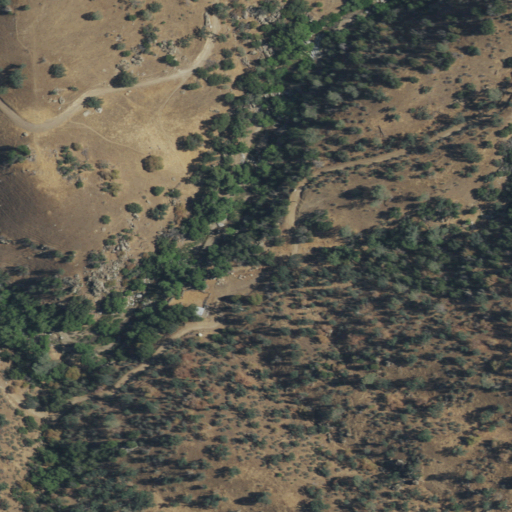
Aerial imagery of valley in California named Badger Canyon containing shrub and grassland